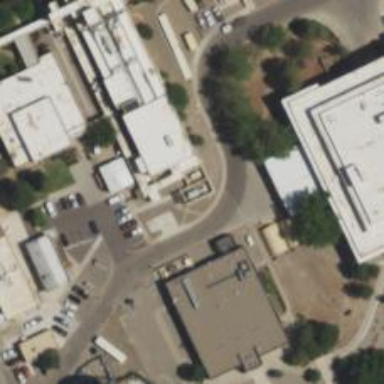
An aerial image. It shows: Generator is pictured.